Interaction volume radius: 5 \u00c5
Interaction volume height: 15 \u00c5
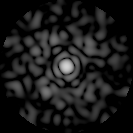
Disorder parameter: 0.81